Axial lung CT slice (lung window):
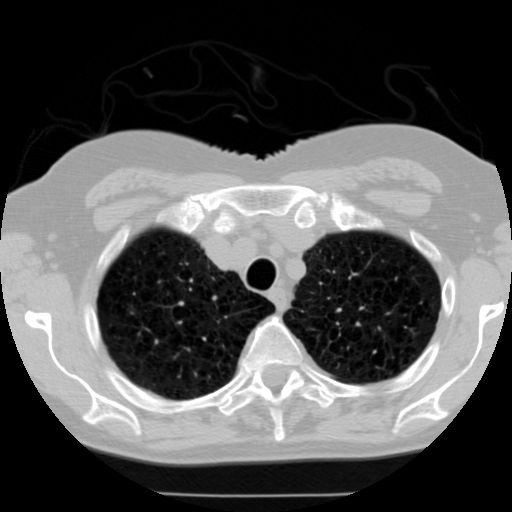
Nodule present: no